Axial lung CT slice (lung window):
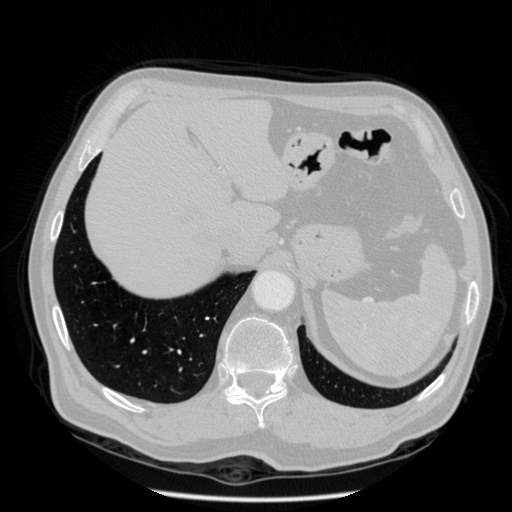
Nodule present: no